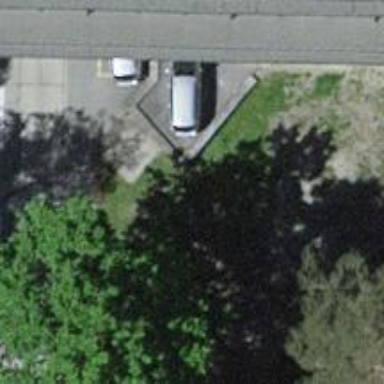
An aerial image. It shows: Retaining wall.